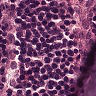
Metastatic tissue present: no